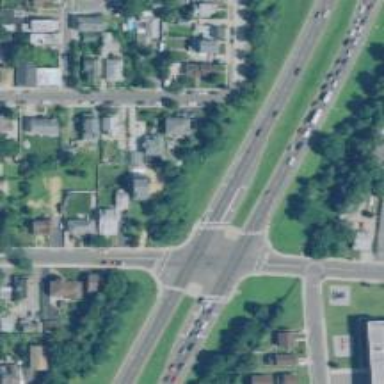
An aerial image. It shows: This image shows trunk highway that functions as expressway.